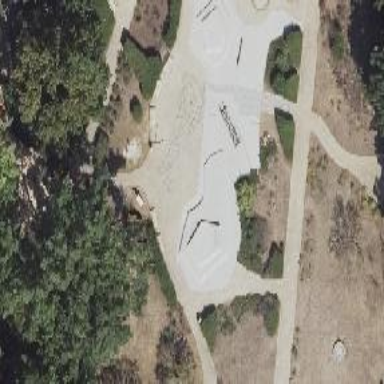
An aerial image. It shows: Playground area for leisure land.